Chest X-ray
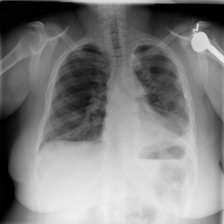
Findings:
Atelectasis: negative
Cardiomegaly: negative
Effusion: negative
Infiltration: negative
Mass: negative
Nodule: negative
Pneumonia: negative
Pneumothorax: negative
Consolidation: negative
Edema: negative
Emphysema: negative
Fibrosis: negative
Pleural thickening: negative
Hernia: negative